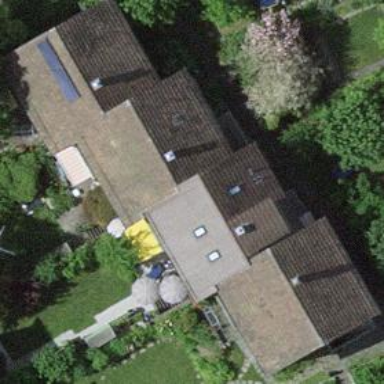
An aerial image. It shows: Terrace building.